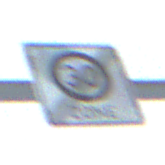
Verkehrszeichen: EndeZone30
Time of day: SunriseSunset
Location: Outdoor (Nature)
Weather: PartlyCloudy
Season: NotSpecified
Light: Natural